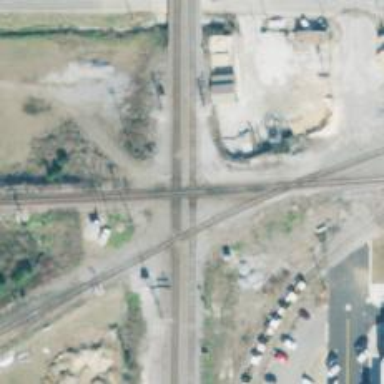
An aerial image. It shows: Railway crossing.